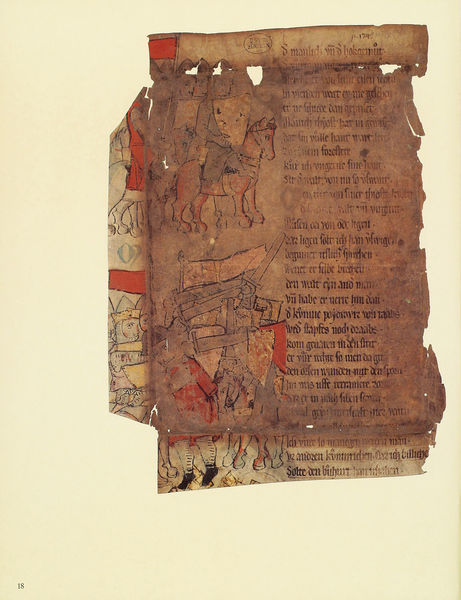
Titel: Willehalm - Handschrift
Künstler: Wolfram von Eschenbach
Standort: Herstellungsort: Quedlinburg (EU - D - Sachsen-Anhalt)
Institution: München, Bayerische Staatsbibliothek
Schlagwörter: kampf, menschen, braun, rot, bibel, mensch, bild, gold, pferd, pferde, reiter, schrift, fahnen, fahne, füsse, banner, krieg, schlacht, kaiser, soldaten, falte, deutsch, seite, illustration, schwert, schwerter, text, ritter, rüstung, buchseite, pergament, kaputt, mittelalter, mönch, schriftrolle, handschrift, schilde, coloriert, falz, beschädigt, minne, codex, manuskript